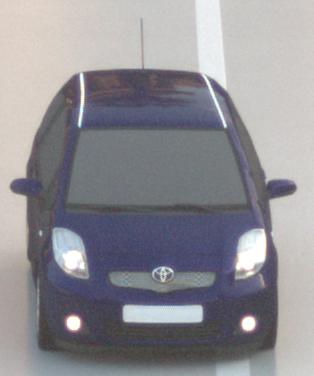
Make: Toyota
Model: Yaris 1.0
Detailed model: Yaris (XP13)
Model produced from: 2011/10
Model produced until: 2014/08
Doors: 3
Color: blue
Road condition: wet road
Daytime: sunrise or sunset
Contrast: low contrast